Question: ### I have multiple social networks available in my model:
'''
class Social < ActiveRecord::Base
enum kind: [ :twitter, :google_plus, :facebook, :linked_in, :skype, :yahoo ]
belongs_to :sociable, polymorphic: true
validates_presence_of :kind
validates_presence_of :username
end
'''
### I want to declare manually the kinds used. Maybe I need to have an alternative to fields_for?
'''
<%= f.fields_for :socials do |a| %>
<%= a.hidden_field :kind, {value: :facebook} %> Facebook ID: <%= a.text_field :username, placeholder: "kind" %>
<%= a.hidden_field :kind, {value: :twitter} %> Twitter ID: <%= a.text_field :username, placeholder: "kind" %>
<%= a.hidden_field :kind, {value: :google_plus} %> Google ID: <%= a.text_field :username, placeholder: "kind" %>
<%= a.hidden_field :kind, {value: :linked_in} %> Linked In ID: <%= a.text_field :username, placeholder: "kind" %>
<% end %>
'''
### But I get just one value saved and displayed for all four IDs.

### When doing a fields_for on each individual item I get repeated kinds and repeated values
: There should be only one of each kind associated with this profile form.
---
I believe that I need to use something like 'find_or_create_by' to ensure only one of each kind is made and loaded in the editor as the fields_for simply loads everything in the order they were saved. Maybe showing how this <URL> could be used with just 'kind'.
I need to and when you edit it; it will load correctly by kind and not just any 'belonging to'.
Since in my example all four will display what was saved in the first field on the edit page it's clear it's not ensuring the 'kind' at the moment.
---
I'd like to use something like this in my 'application_controller.rb'
'''
def one_by_kind(obj, kind)
obj.where(:kind => kind).first_or_create
end
'''
How would I substitute the fields_for method with this?
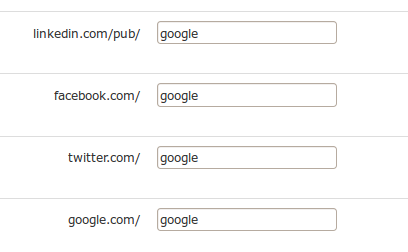
Answer: # Manual Polymorphic Creation in Rails
Alright I've discovered the solution. Here's what I've got.
'''
class Profile < ActiveRecord::Base
has_many :socials, as: :sociable, dependent: :destroy
accepts_nested_attributes_for :socials, allow_destroy: true
end
'''
'''
class Social < ActiveRecord::Base
enum kind: [ :twitter, :google_plus, :facebook, :linked_in, :skype, :yahoo ]
belongs_to :sociable, polymorphic: true
validates_presence_of :kind
validates_presence_of :username
end
'''
'''
class ProfilesController < ApplicationController
before_action :set_profile, only: [:show, :edit, :update, :destroy]
before_action :set_social_list, only: [:new, :edit]
def new
@profile = Profile.new
end
def edit
end
private
def set_profile
@profile = Profile.find(params[:id])
end
def set_social_list
@social_list = [
["linkedin.com/pub/", :linked_in],
["facebook.com/", :facebook],
["twitter.com/", :twitter],
["google.com/", :google_plus]
]
end
def profile_params
params.require(:profile).permit(
:socials_attributes => [:id,:kind,:username,:_destroy]
)
end
end
'''
I've shortened the actual file for just what's relevant here. You will need any other parameters permitted for your use case. The rest can remain untouched.
'''
class ApplicationController < ActionController::Base
def one_by_kind(obj, kind)
obj.where(:kind => kind).first || obj.where(:kind => kind).build
end
helper_method :one_by_kind
end
'''
It's designed after but uses build instead so we don't have to declare build for the socials object in the profile_controller.
## And lastly the all important view:
'''
<% @social_list.each do |label, entry| %>
<%= f.fields_for :socials, one_by_kind(@profile.socials, @profile.socials.kinds[entry]) do |a| %>
<%= a.hidden_field :kind, {value: entry} %><%= label %>: <%= a.text_field :username %>
<% end %>
<% end %>
'''
The is defined in the and is an array of label & kind pairs. So as each one gets passed through, the method we defined in the seeks for the first polymorphic child that has the right which we've named . If the database record isn't found, it is then built. then hands back the object for us to write/update.
So it allows for a one of each kind within your profile and social relation.